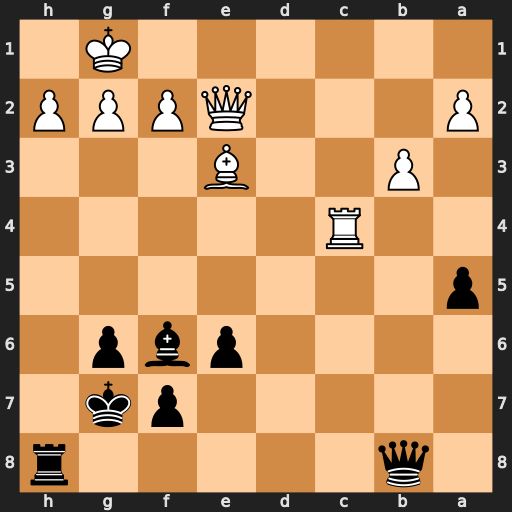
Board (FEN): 1q5r/5pk1/4pbp1/p7/2R5/1P2B3/P3QPPP/6K1
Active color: b
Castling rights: -
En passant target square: -
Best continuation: Qxh2+ Kf1 Qh1#